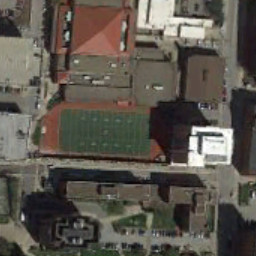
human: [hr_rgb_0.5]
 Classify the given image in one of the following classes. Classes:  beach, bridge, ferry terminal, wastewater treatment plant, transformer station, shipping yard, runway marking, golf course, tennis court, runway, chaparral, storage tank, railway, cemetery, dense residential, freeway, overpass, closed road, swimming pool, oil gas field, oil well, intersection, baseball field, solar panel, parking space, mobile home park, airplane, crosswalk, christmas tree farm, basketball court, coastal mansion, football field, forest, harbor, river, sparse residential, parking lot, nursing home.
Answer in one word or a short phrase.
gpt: football field